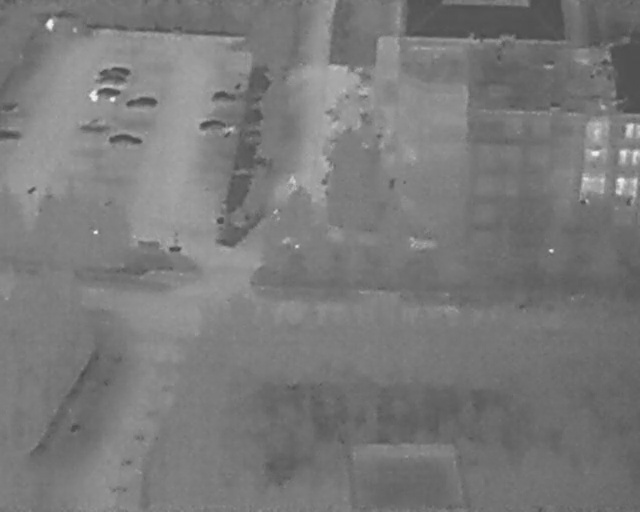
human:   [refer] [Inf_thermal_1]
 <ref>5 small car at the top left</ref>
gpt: <box>[[17, 11, 19, 17, 2], [16, 12, 18, 18, 2], [15, 15, 17, 21, 2], [21, 16, 23, 23, 2], [18, 24, 20, 30, 2]]</box>

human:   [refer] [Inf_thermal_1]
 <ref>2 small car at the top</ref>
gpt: <box>[[32, 21, 34, 27, 2], [33, 16, 36, 21, 2]]</box>